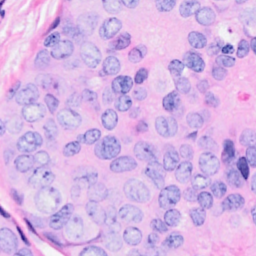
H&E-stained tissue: Breast